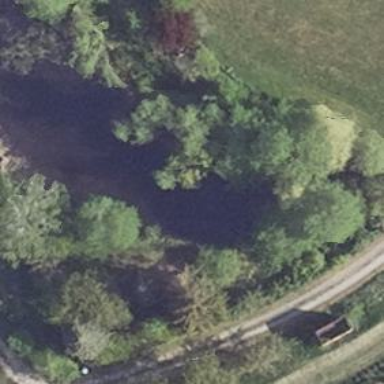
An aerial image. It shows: Serene pond surrounded by nature.